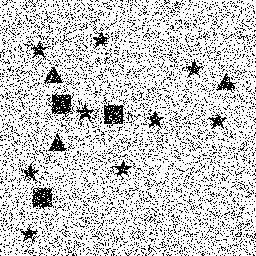
Squares: 3
Triangles: 3
Stars: 9
Total shapes: 15